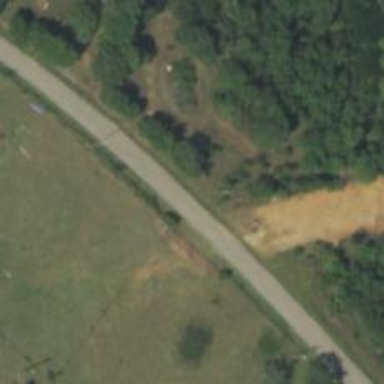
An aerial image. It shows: Unclassified road.